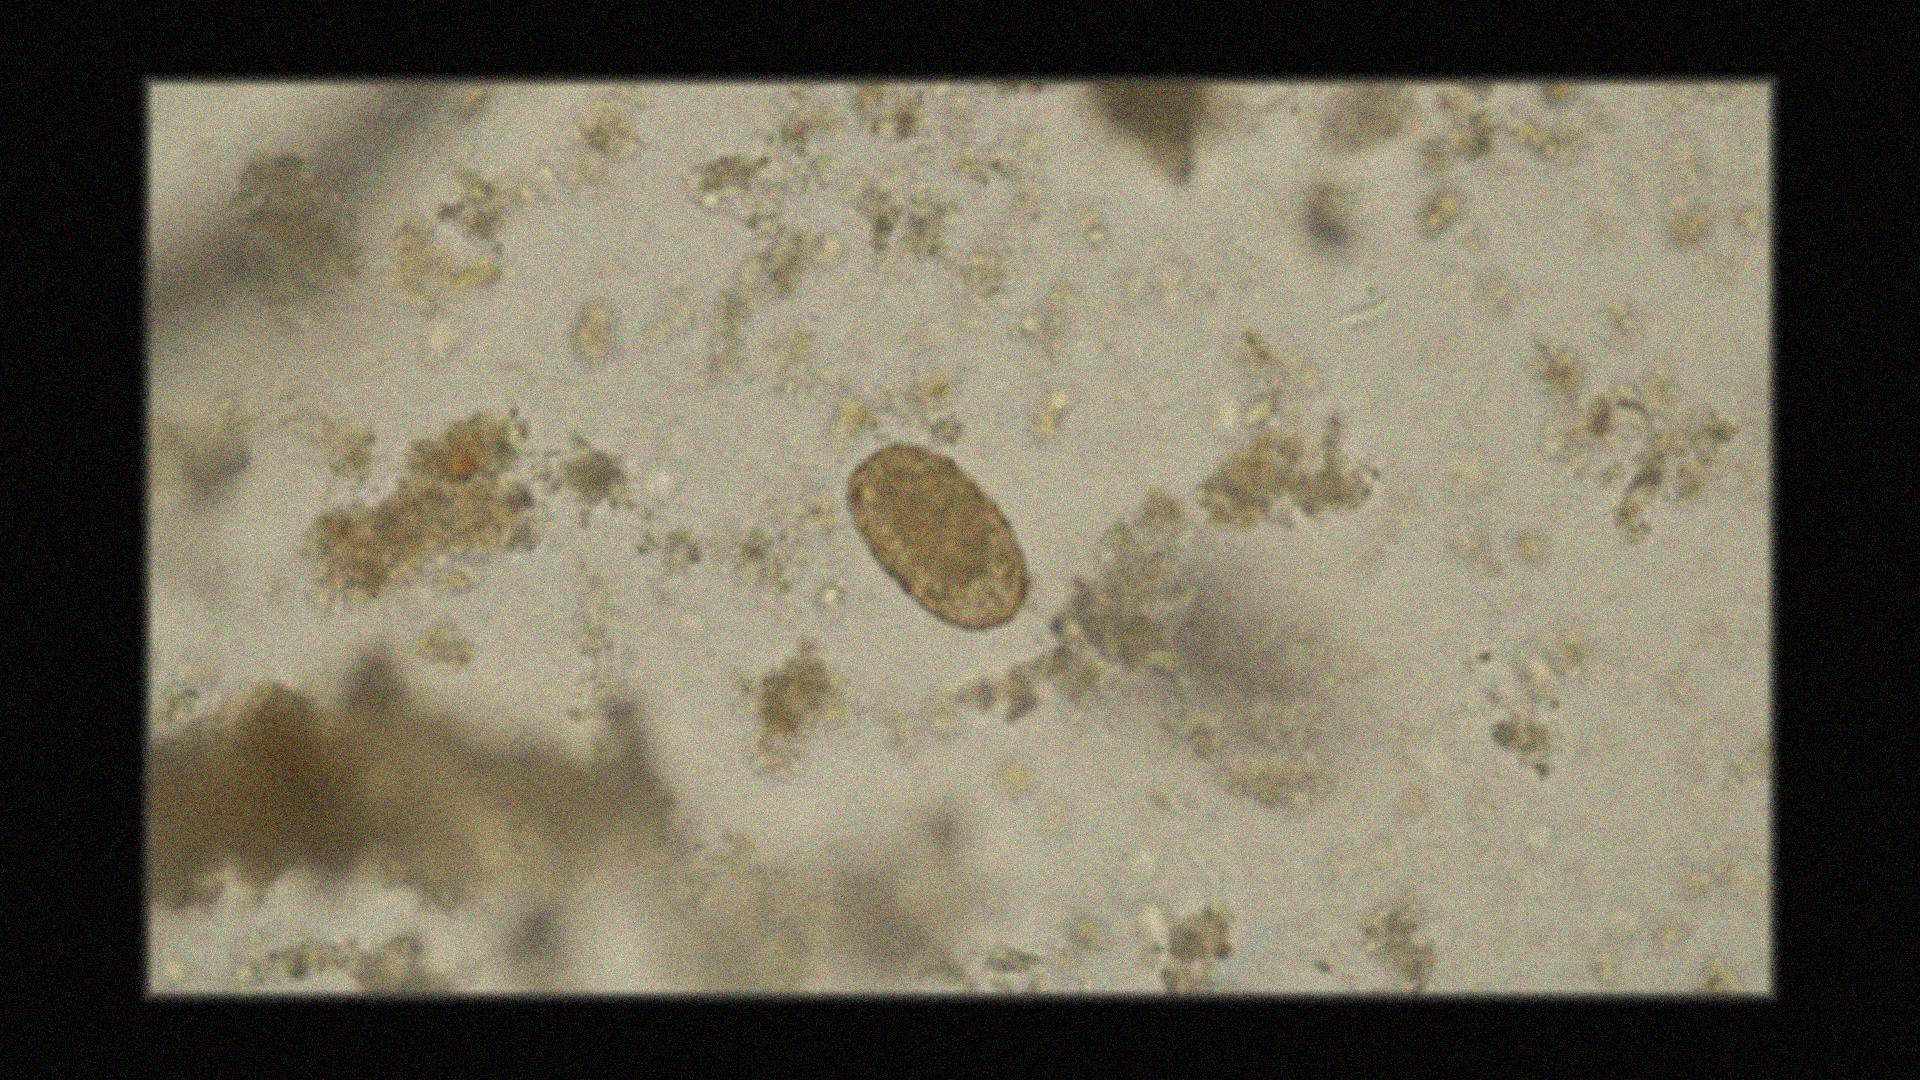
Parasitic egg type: Ascaris lumbricoides